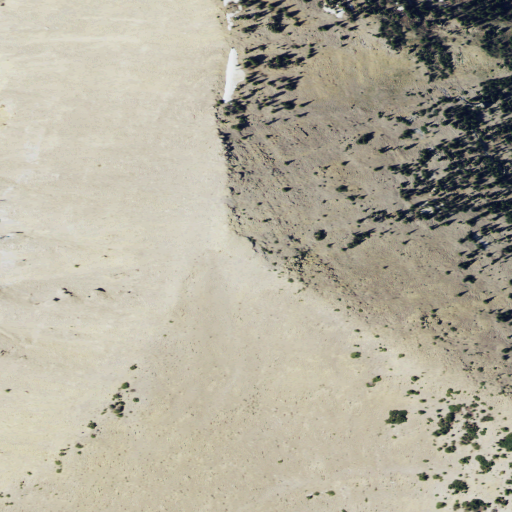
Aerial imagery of mountain in Montana named Tepee Point containing grassland, shrub, and evergreen forest